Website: walmart
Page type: newsletter-management
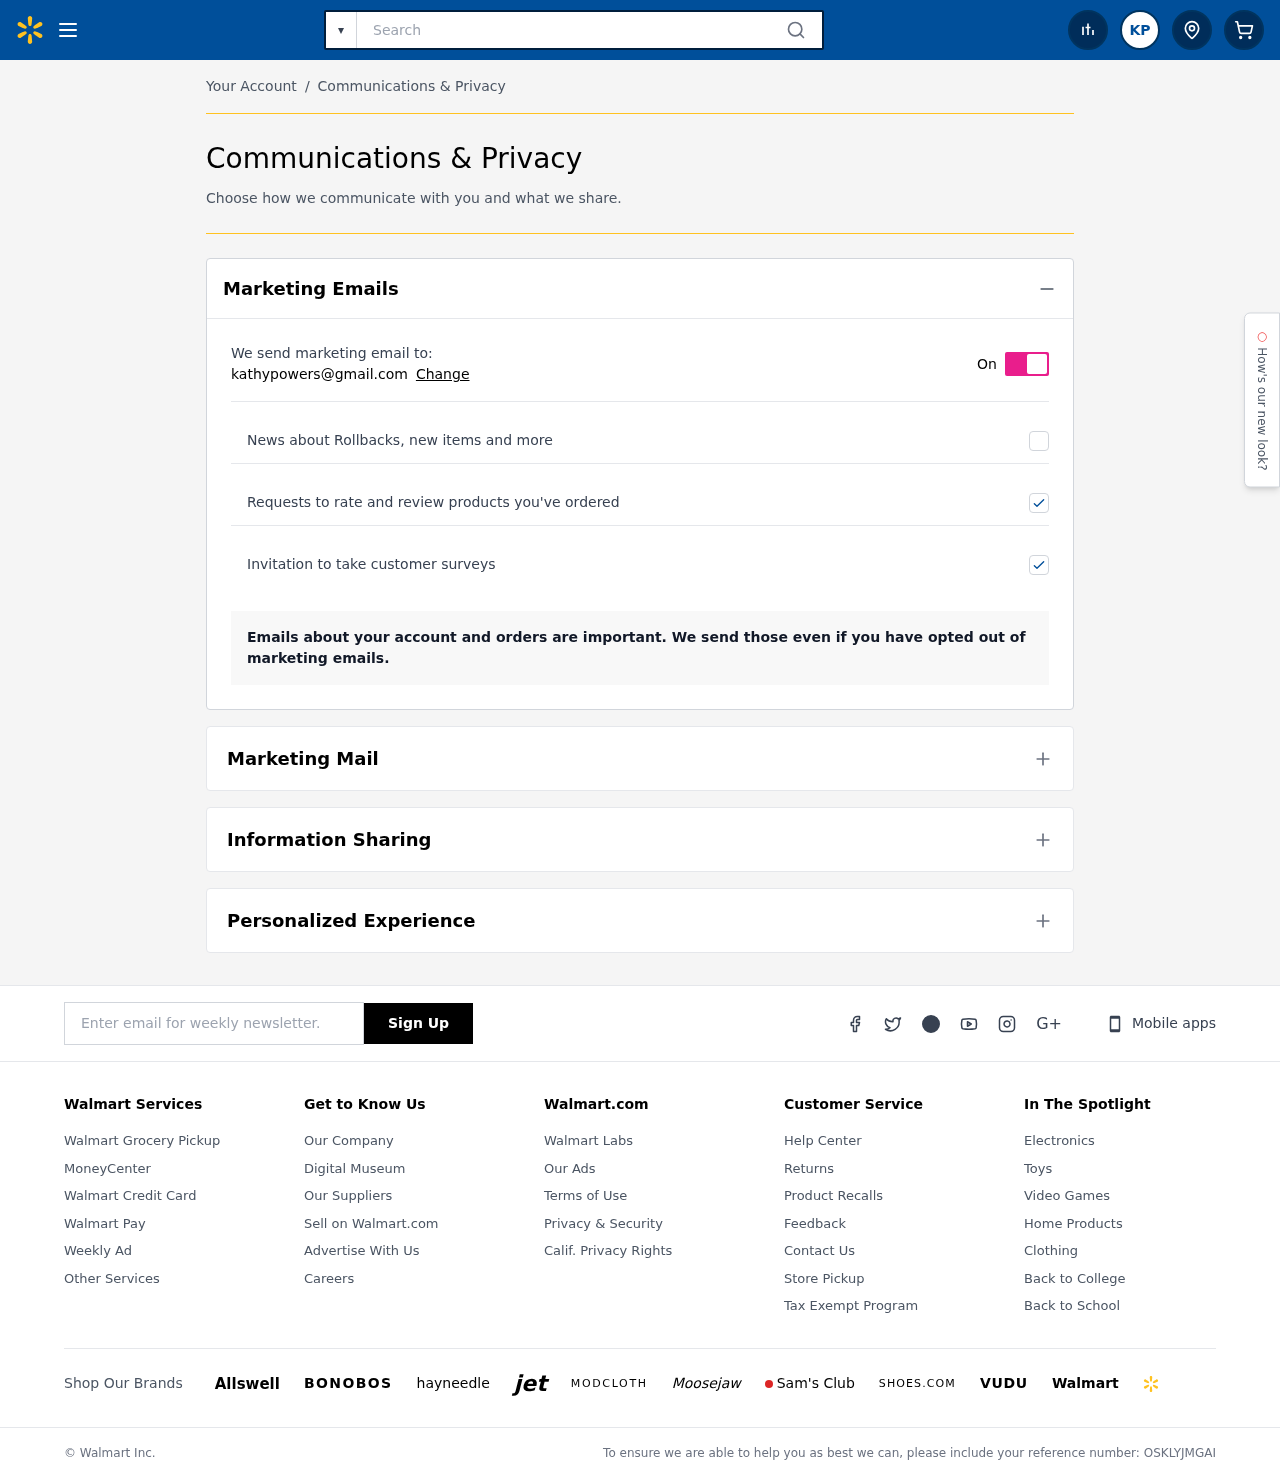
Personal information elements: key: PII_EMAIL
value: kathypowers@gmail.com
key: PII_INITIALS
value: KP
Search elements: key: HEADER_SEARCH
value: Search